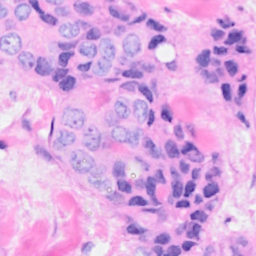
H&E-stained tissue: Breast